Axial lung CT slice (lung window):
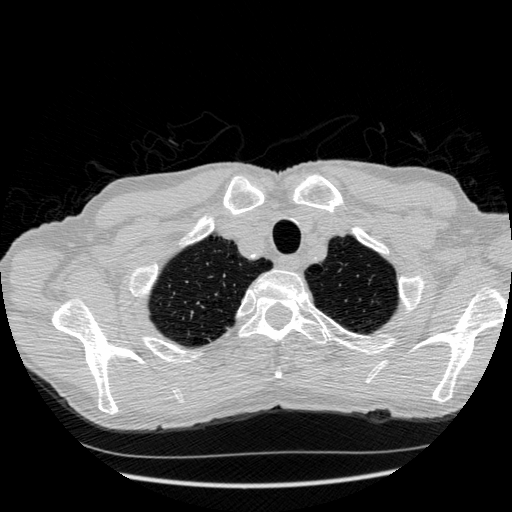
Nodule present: no